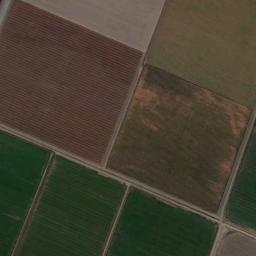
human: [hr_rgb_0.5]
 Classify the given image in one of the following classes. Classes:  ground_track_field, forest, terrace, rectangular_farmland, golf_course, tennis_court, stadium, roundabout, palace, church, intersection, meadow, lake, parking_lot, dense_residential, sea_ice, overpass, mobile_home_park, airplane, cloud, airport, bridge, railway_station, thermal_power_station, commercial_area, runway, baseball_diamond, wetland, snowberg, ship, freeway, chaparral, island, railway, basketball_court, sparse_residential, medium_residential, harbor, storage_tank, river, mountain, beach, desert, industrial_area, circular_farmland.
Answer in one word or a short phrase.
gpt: rectangular_farmland